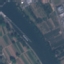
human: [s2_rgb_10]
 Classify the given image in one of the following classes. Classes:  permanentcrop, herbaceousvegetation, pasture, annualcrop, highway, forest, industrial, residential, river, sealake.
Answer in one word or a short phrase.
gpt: River